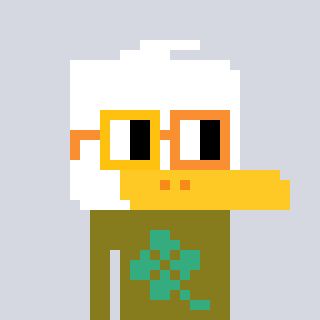
a pixel art character with square yellow and orange glasses, a duck-shaped head and a gunk-colored body on a cool background